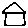
Label: house